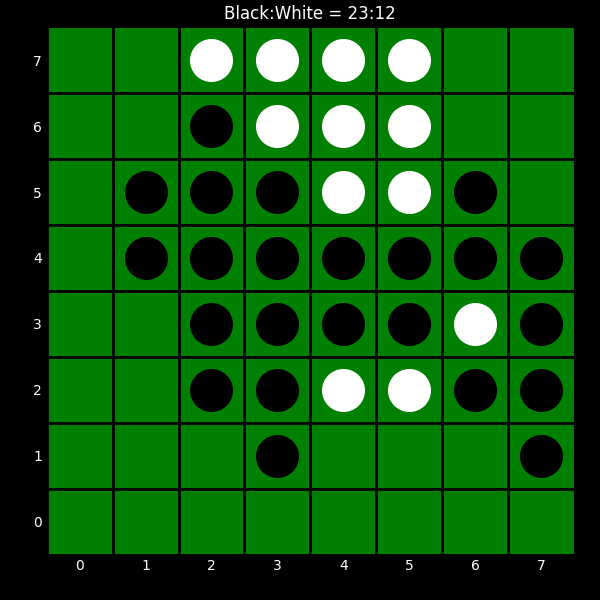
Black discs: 23
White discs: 12